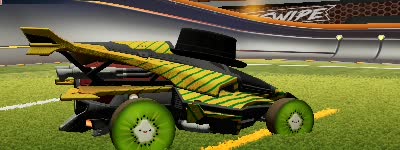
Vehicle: aftershock